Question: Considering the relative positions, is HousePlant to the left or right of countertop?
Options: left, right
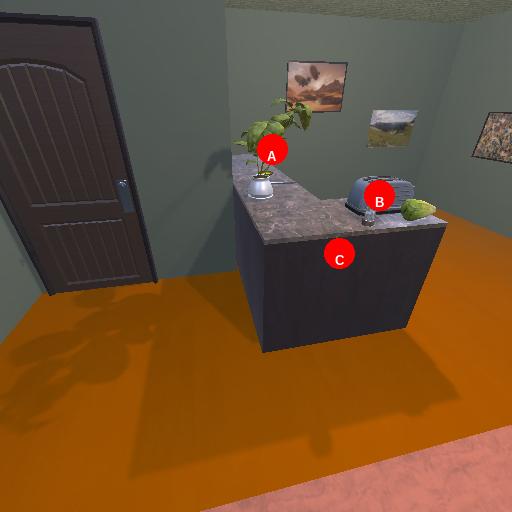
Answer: left